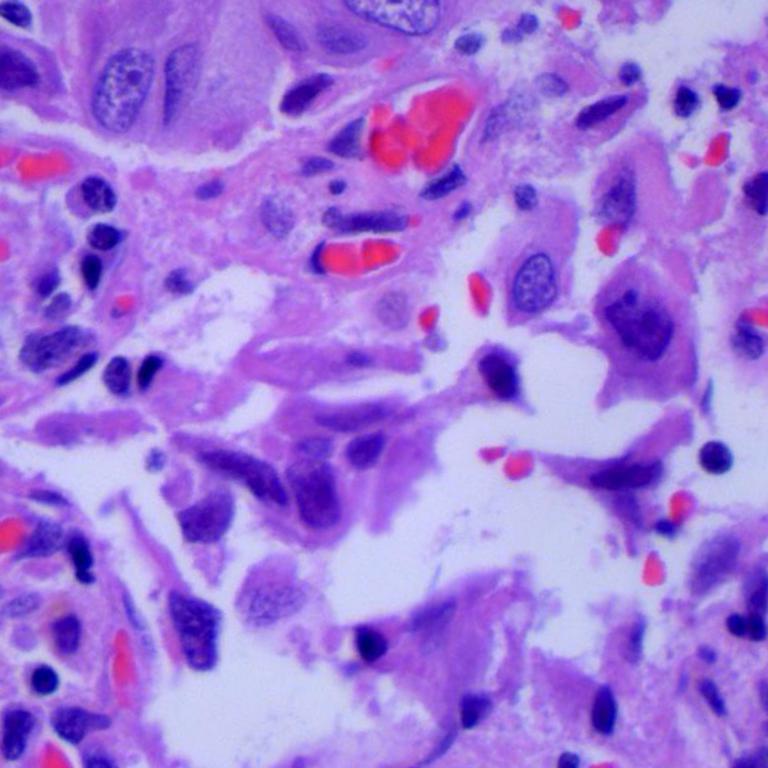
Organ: lung
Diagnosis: adenocarcinomas